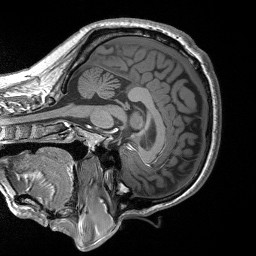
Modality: T1w
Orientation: sagittal
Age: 42
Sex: female
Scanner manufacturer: siemens
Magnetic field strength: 3 T
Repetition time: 2.53 s
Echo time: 0.00219 s